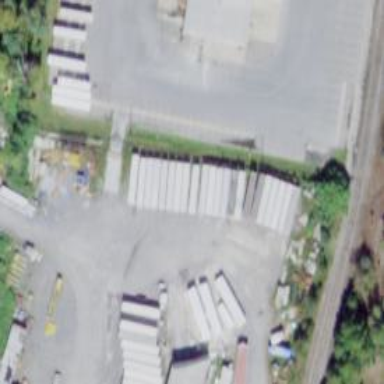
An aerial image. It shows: Historic railway turntable.